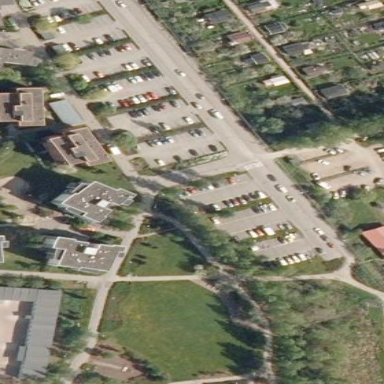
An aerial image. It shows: Park.